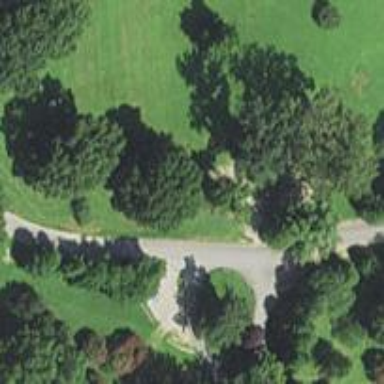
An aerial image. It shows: Disc golf hole.